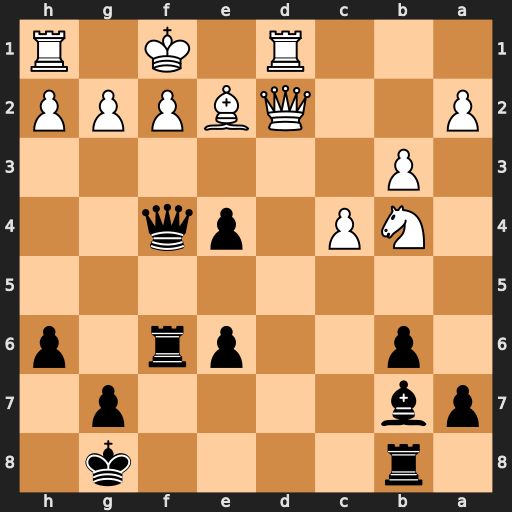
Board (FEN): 1r4k1/pb4p1/1p2pr1p/8/1NP1pq2/1P6/P2QBPPP/3R1K1R
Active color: b
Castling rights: -
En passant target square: -
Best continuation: Qxf2#